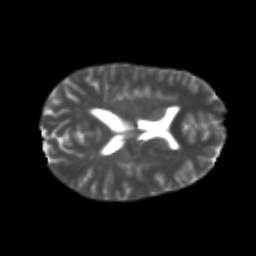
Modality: T2w
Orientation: axial
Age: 24
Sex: female
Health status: healthy
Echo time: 0.074 s